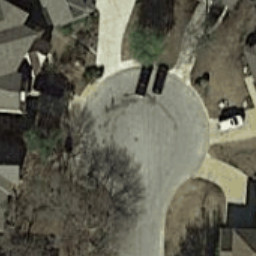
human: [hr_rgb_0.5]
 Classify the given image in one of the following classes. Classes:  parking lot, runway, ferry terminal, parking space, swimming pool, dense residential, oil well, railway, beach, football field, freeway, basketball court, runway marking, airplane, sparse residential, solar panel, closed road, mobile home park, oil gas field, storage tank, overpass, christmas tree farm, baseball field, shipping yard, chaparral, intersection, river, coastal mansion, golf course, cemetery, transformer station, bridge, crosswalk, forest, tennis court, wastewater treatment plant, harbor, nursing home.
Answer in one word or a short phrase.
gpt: closed road